Question: I found this link for 'TFS' Icons but what I was looking for was not there:
<URL>
I need to create what ever it is next to the one...The ones below it are 'folder' but what should I create to have the same icon as the one next to Framework?

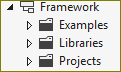
Answer: That's a branch, put simply a stand-alone copy of another folder. Those folders can get synchronized with each other by merging changes from one branch to another. Right click on the source folder you would like to branch, and select 'Branching and Merging' > 'Branch ...' in the context menu. The destination path will be created and linked with the source folder. After checking-in, you can merge new change-sets from one branch to another by using the context menu again ('Merge...').
See also: <URL>